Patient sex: M
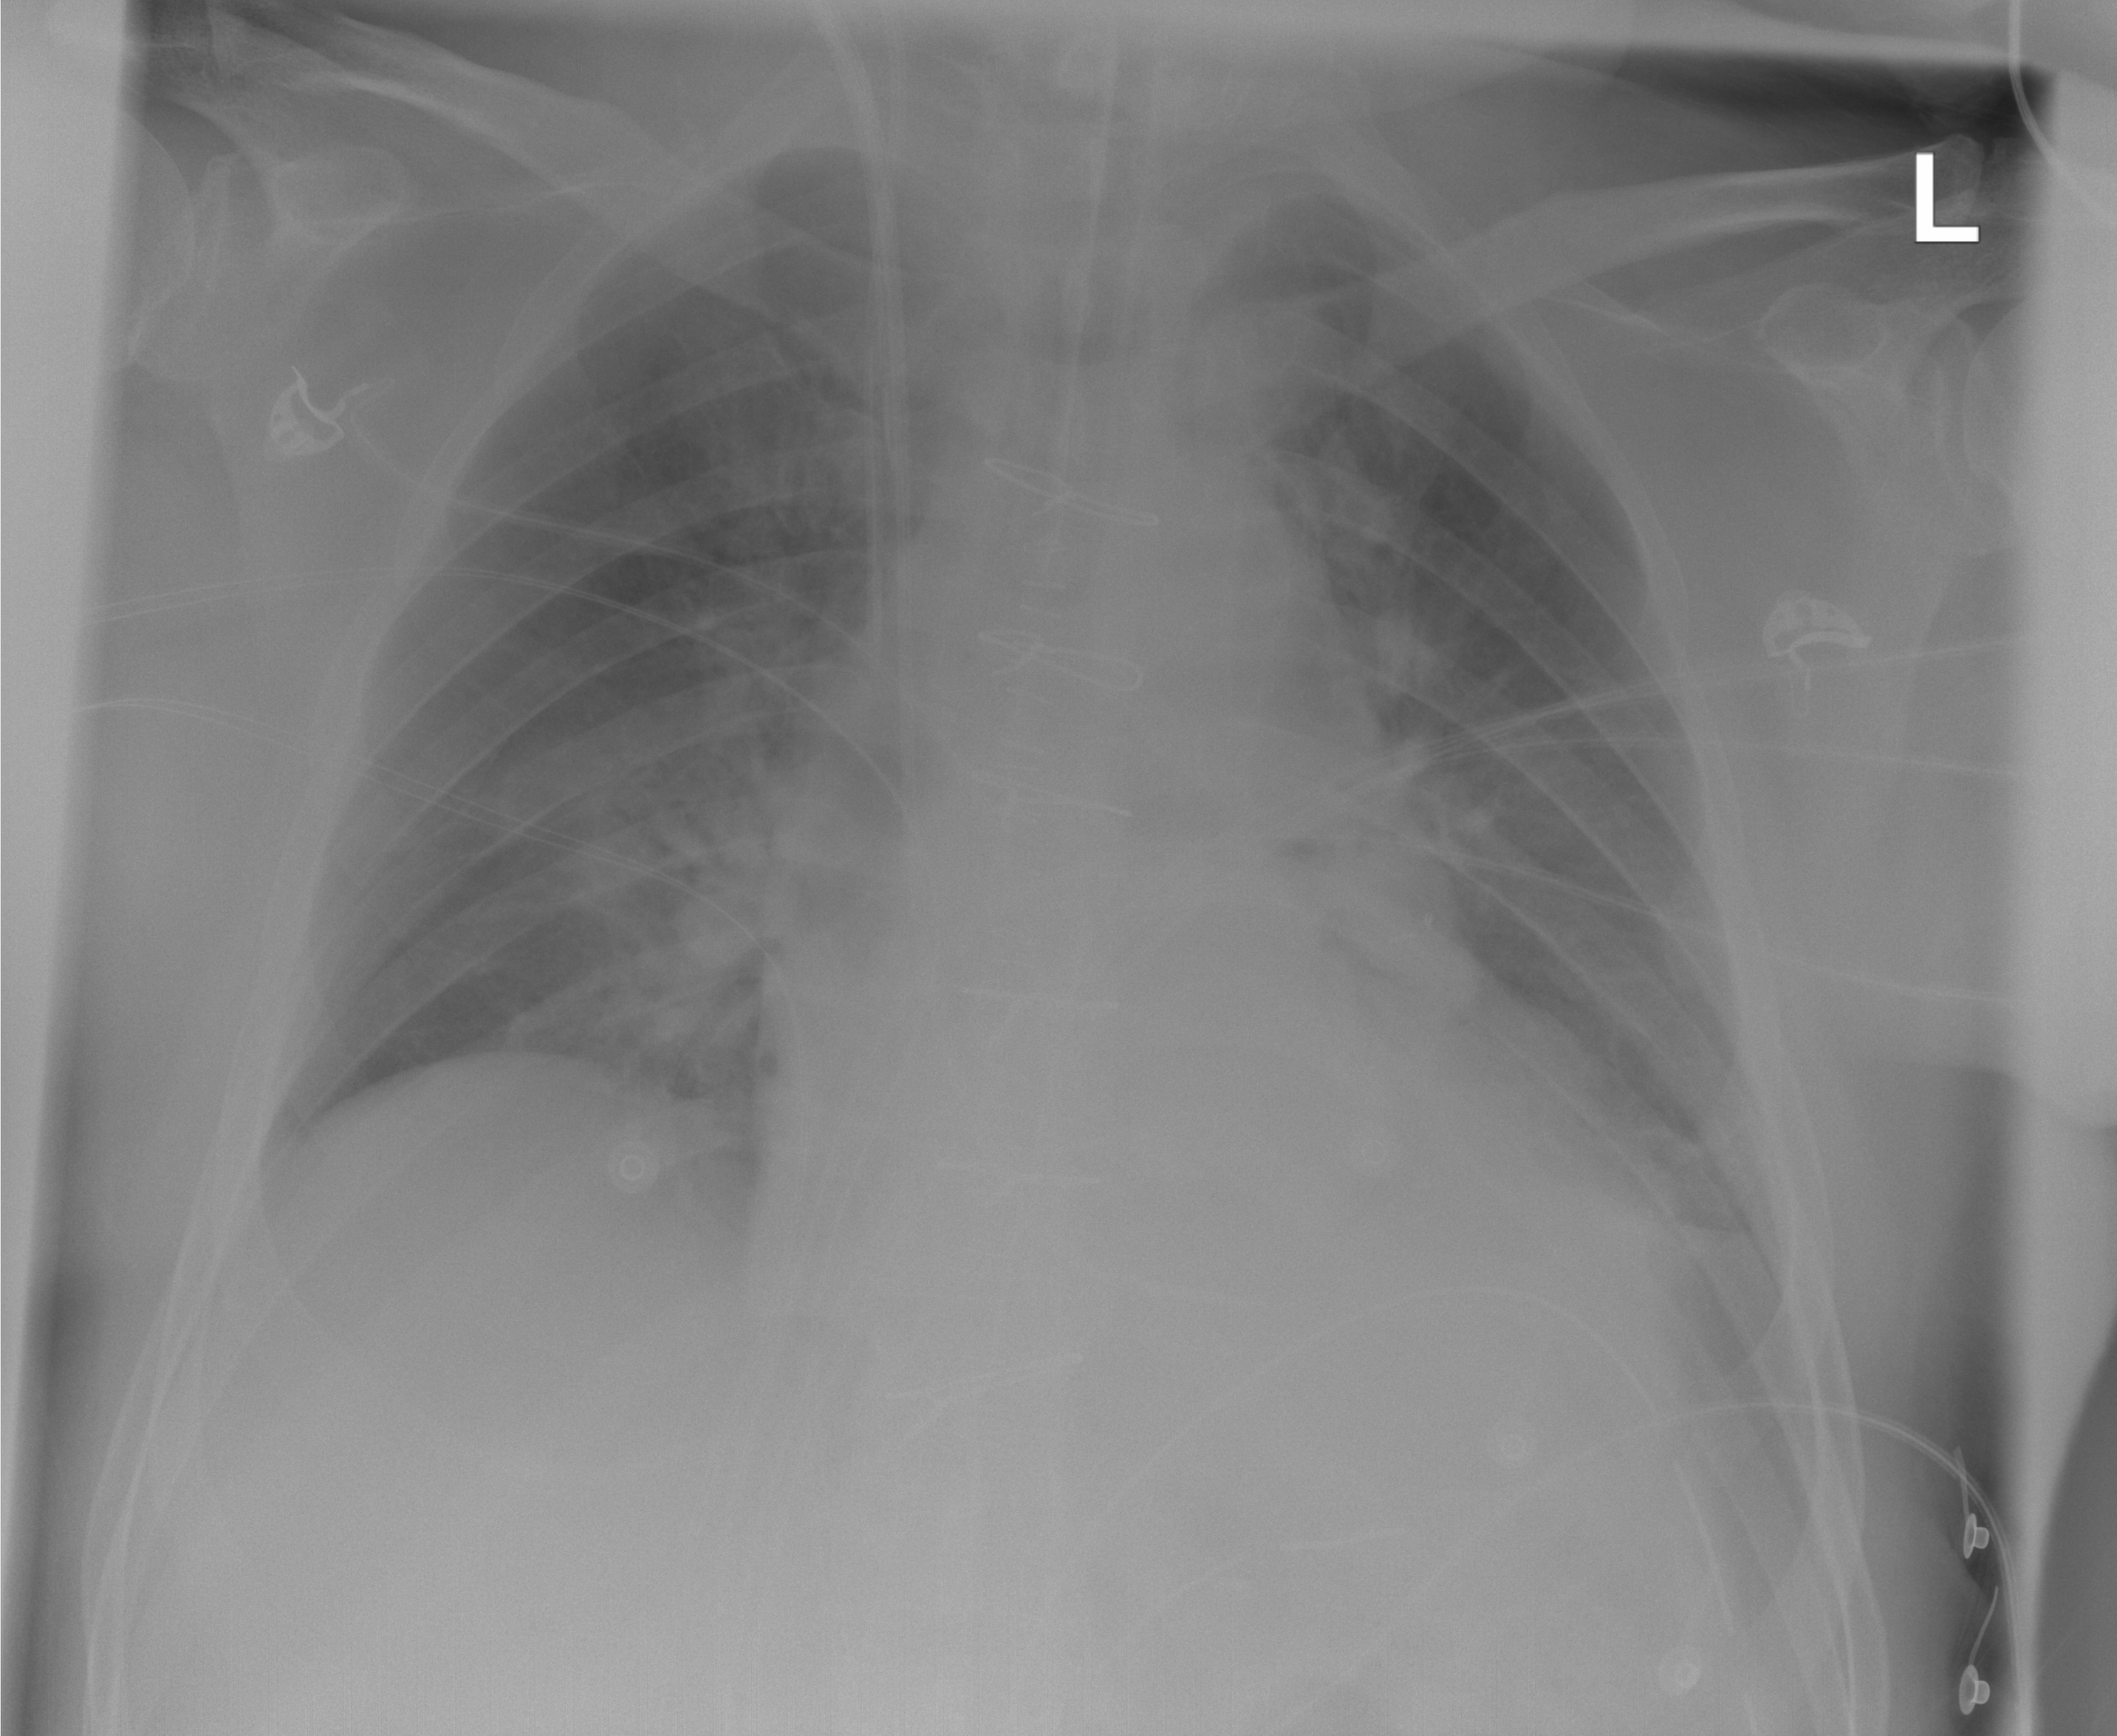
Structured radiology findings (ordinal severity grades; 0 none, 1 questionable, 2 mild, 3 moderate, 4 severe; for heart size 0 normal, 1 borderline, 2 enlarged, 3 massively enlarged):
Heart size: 2
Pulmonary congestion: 2
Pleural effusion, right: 0
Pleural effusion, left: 0
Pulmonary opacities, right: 2
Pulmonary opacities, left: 0
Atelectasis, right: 0
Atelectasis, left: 1